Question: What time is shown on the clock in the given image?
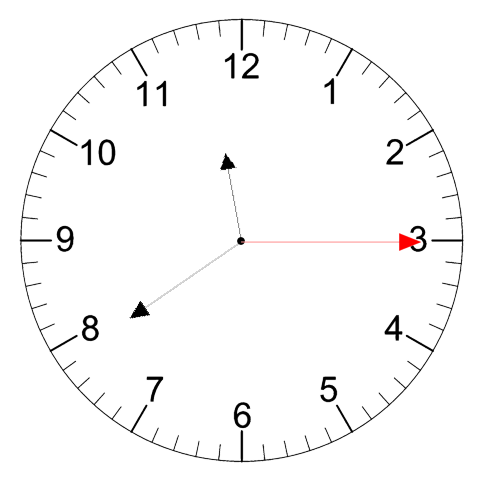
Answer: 11:39:15